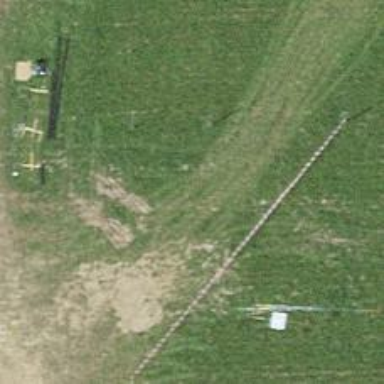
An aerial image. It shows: Metal fence as barrier.